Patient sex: M
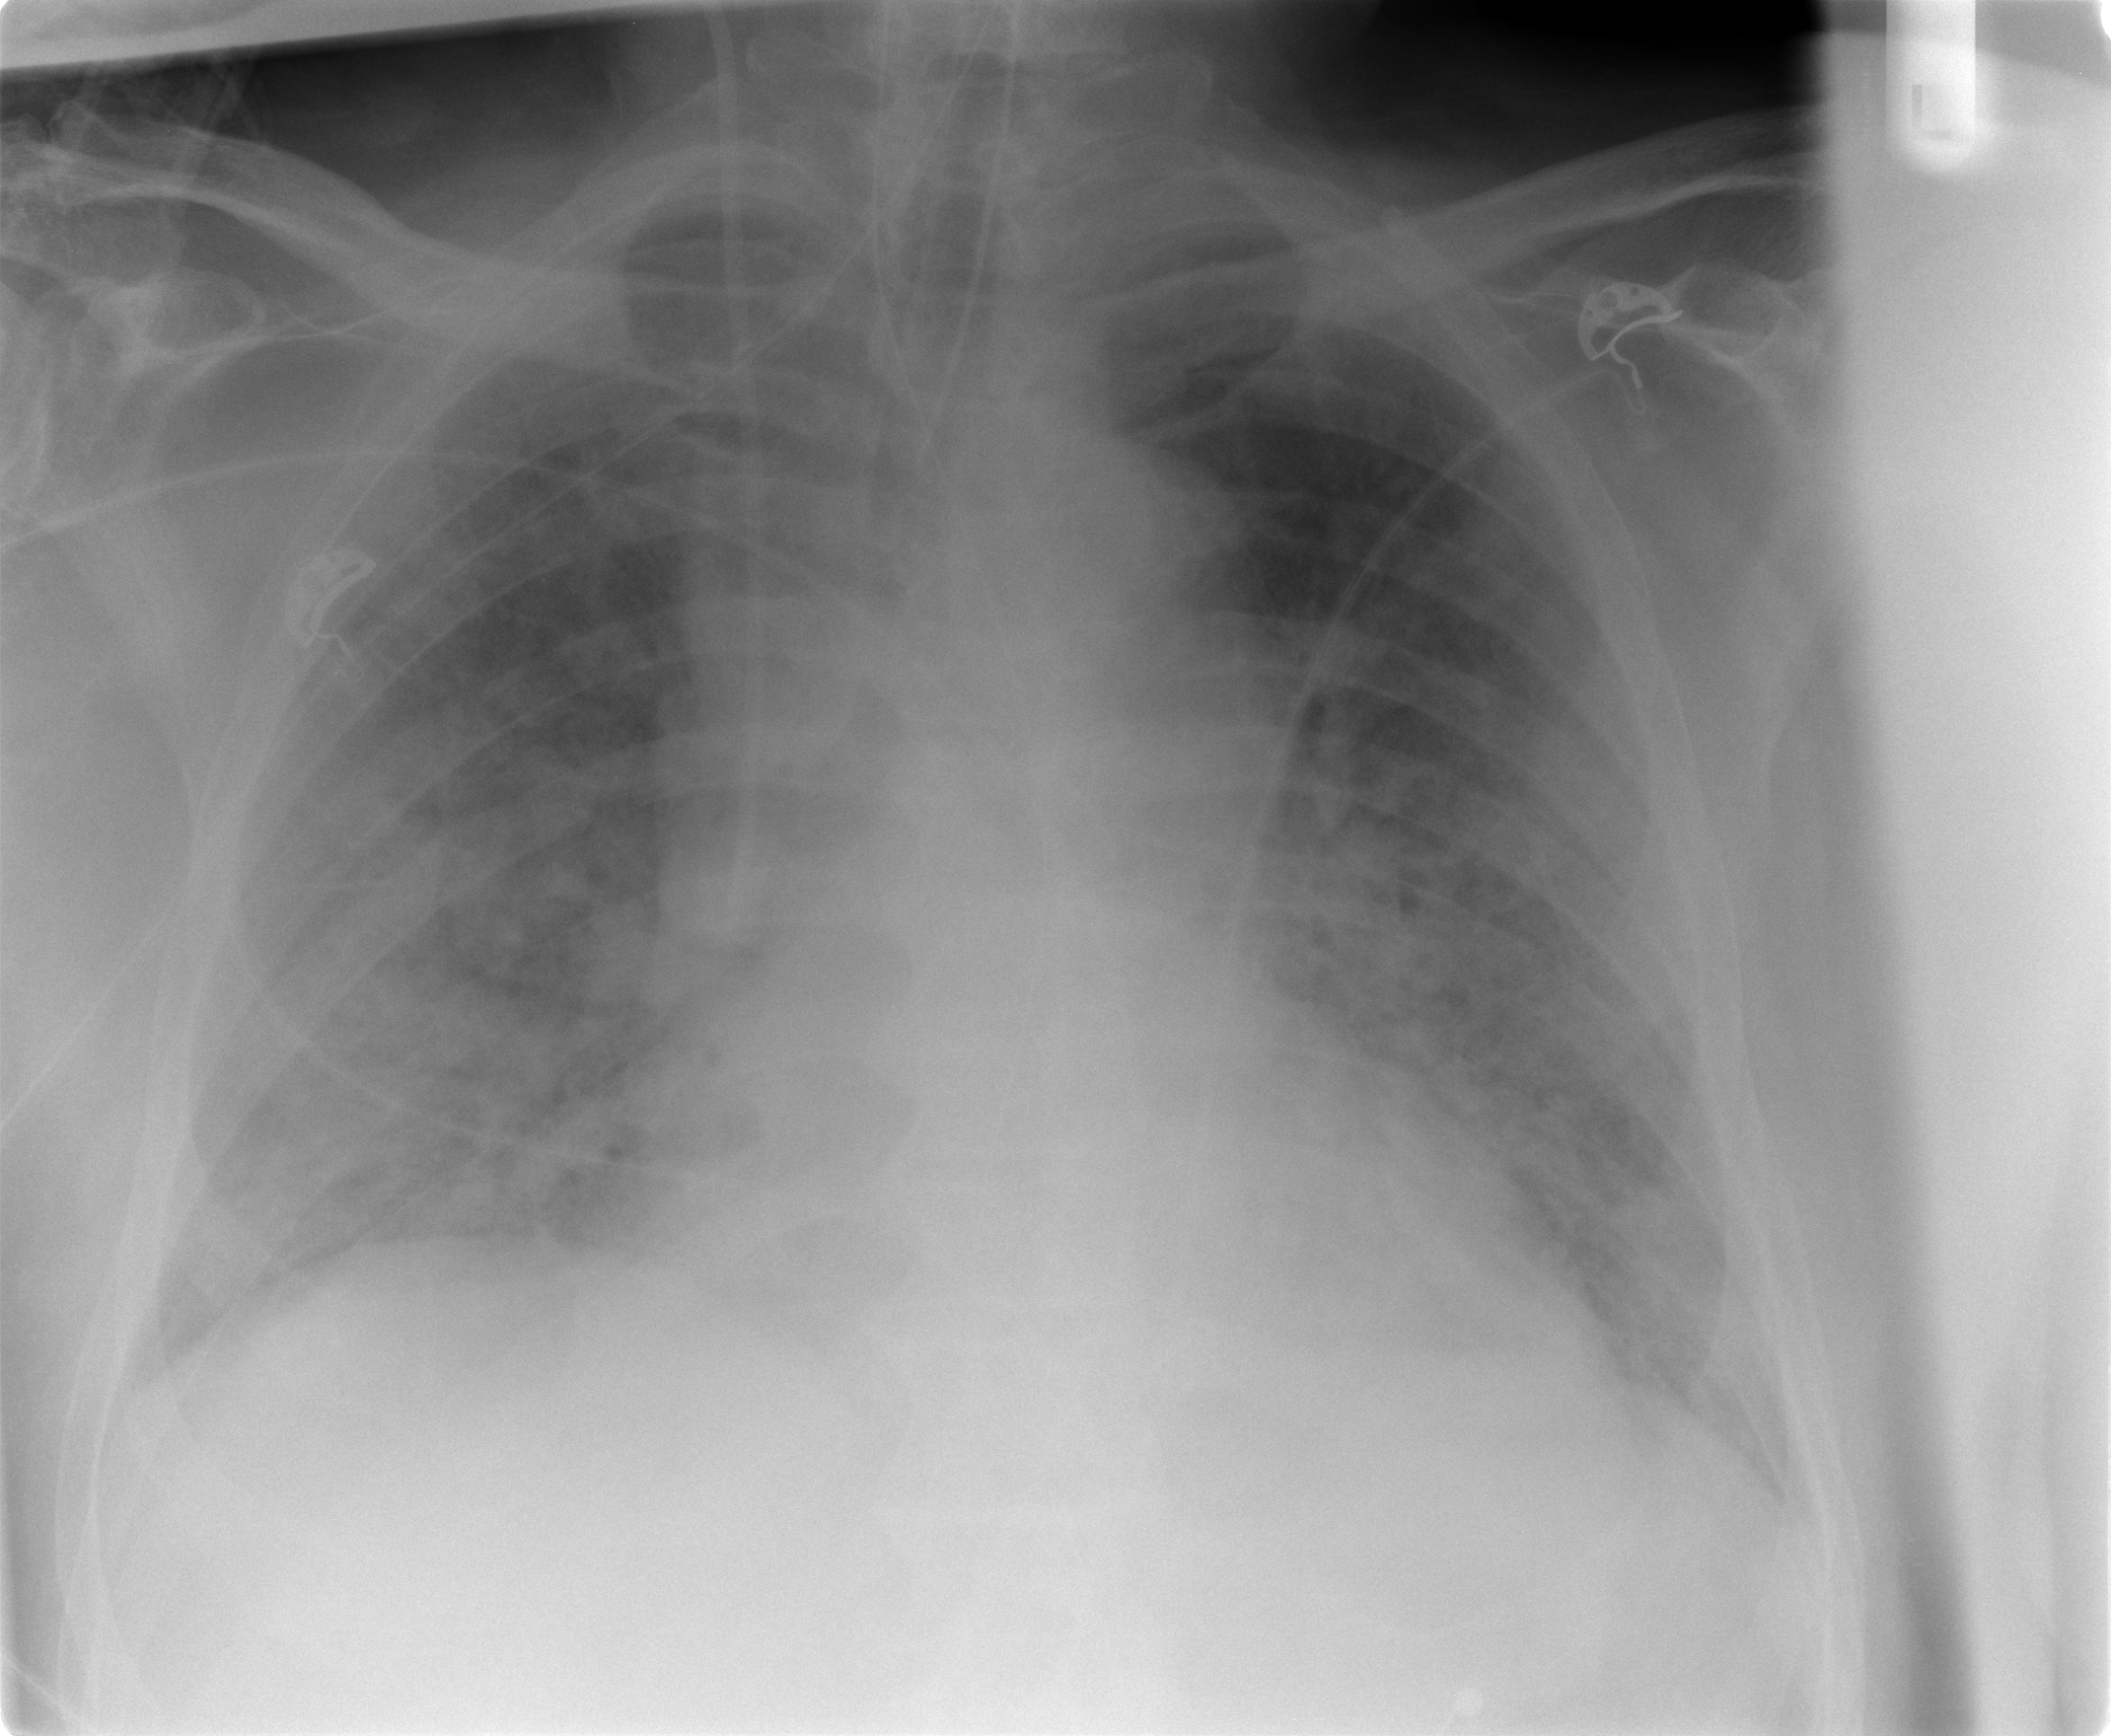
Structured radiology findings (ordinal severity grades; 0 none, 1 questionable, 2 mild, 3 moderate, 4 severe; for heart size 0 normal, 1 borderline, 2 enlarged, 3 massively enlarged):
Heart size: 2
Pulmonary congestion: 0
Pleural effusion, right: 0
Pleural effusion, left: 0
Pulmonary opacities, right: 4
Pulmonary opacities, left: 3
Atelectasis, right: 3
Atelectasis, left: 3